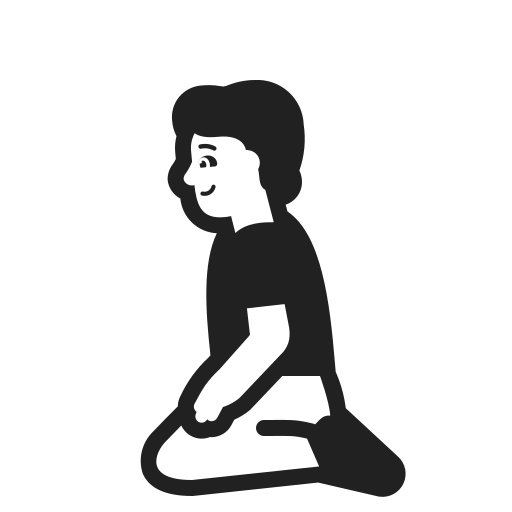
person kneeling high contrast default